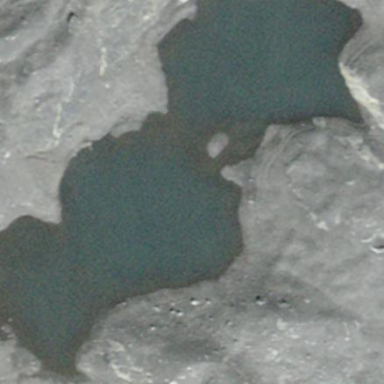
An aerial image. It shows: Lake with natural water.